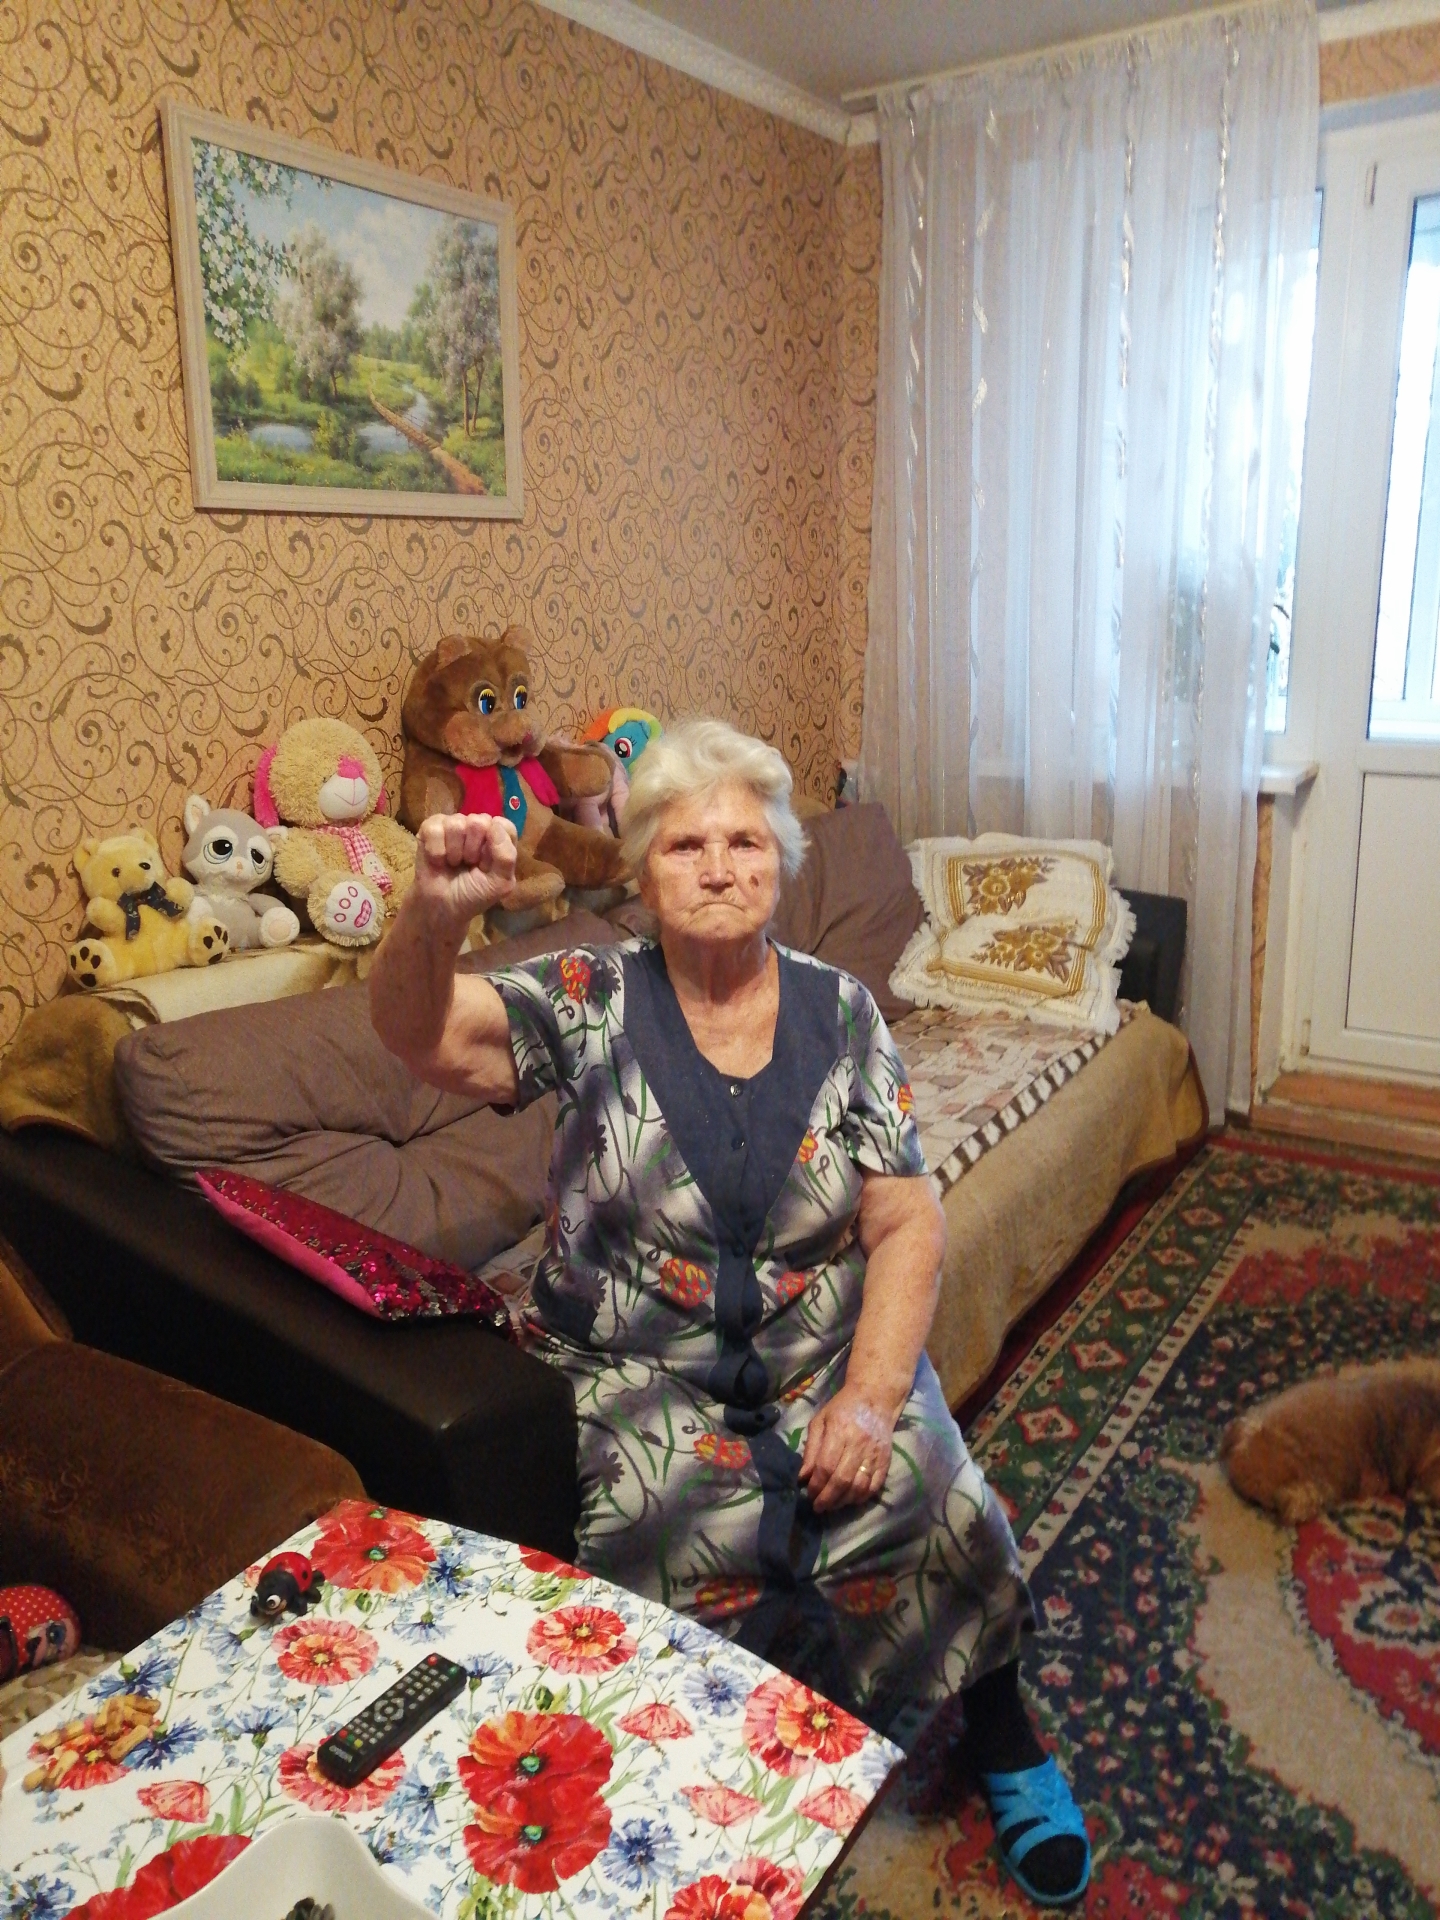
Label: clear